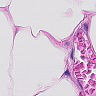
Metastatic tissue present: no